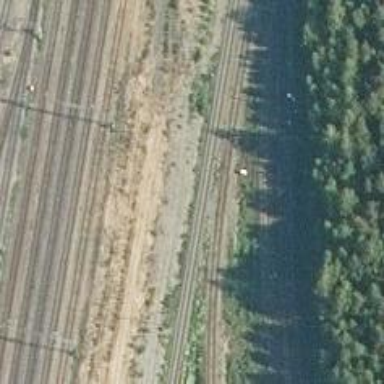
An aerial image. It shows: Disused railway yard.